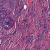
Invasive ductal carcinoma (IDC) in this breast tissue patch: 1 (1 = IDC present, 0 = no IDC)